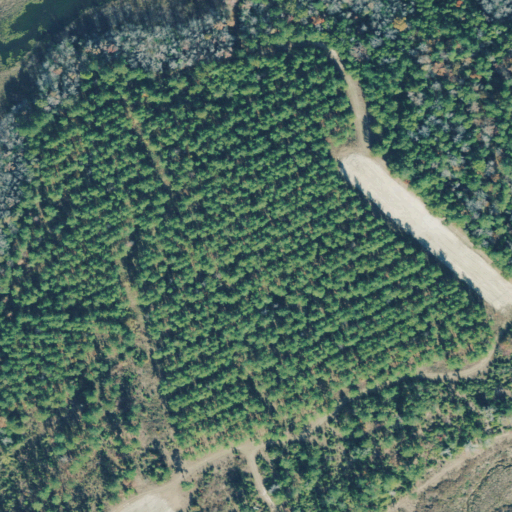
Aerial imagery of mountain in Georgia named Potlikker Hill containing evergreen forest, woody wetlands, cultivated crops, shrub, pasture, open water, grassland, and herbaceous wetlands